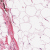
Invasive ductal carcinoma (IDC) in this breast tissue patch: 0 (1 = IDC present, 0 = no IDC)